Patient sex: M
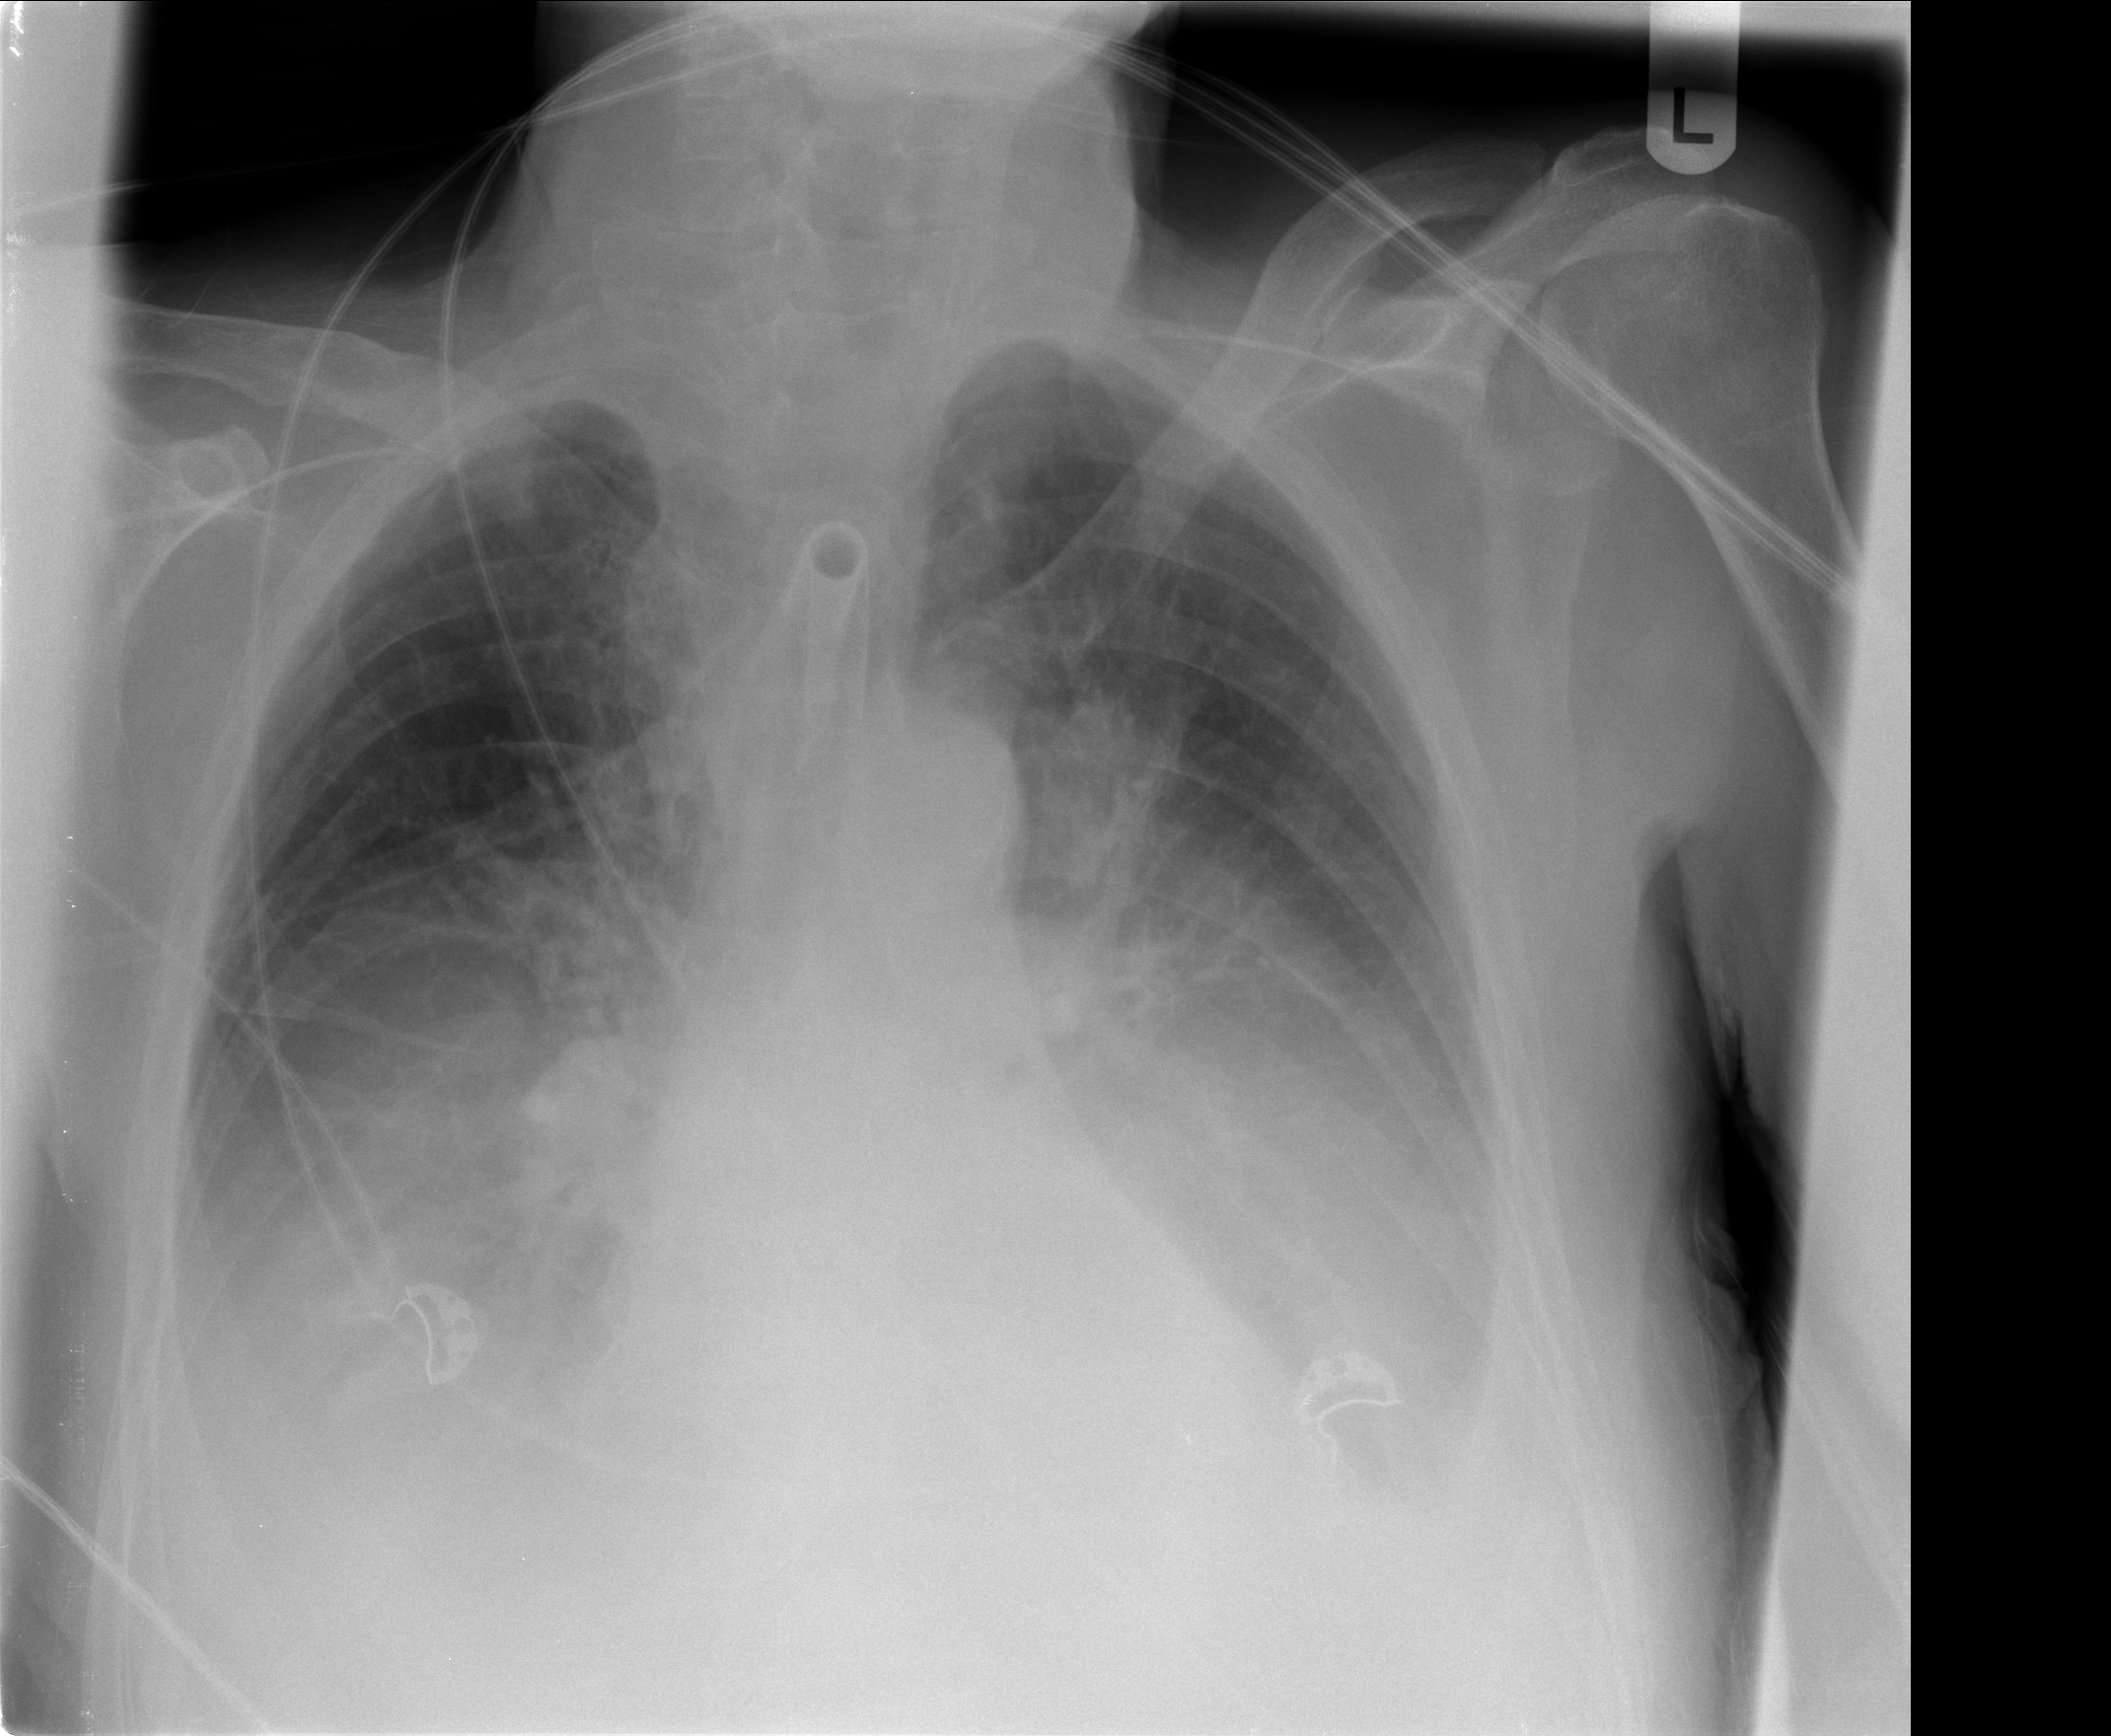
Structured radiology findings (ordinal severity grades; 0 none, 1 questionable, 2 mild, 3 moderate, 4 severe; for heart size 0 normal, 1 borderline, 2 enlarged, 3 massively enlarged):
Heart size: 0
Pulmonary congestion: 2
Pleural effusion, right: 2
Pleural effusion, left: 2
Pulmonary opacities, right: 2
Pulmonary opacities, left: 2
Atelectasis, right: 2
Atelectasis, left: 2